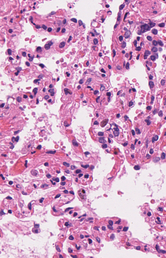
Tumor epithelial tissue: no
Tumor-associated stroma tissue: no
Normal tissue: yes